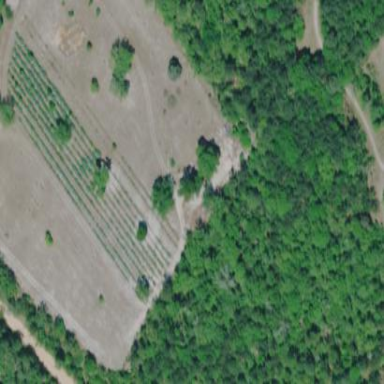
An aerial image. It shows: Orchard filled with blueberry plants.